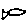
Label: fish